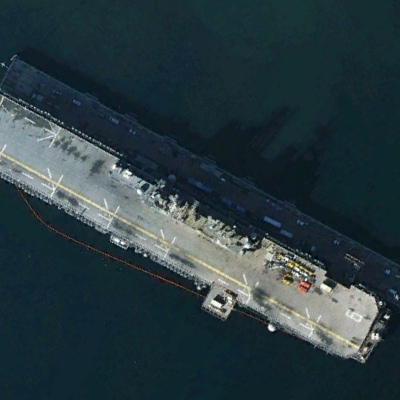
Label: assault